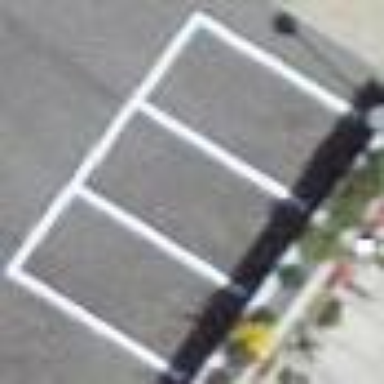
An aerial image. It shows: Parking area with asphalt surface.